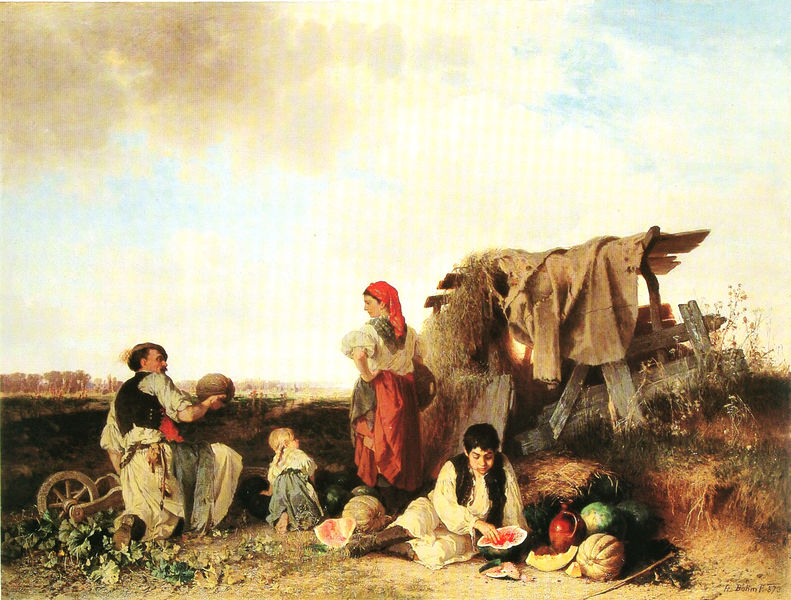
Titel: Bei der Melonenernte
Künstler: Paul (Pál) Böhm
Standort: München
Institution: Galerie Dr. Bühler
Schlagwörter: blau, blätter, gemälde, himmel, mann, weiß, wolken, grün, landschaft, menschen, mädchen, ocker, sitzen, blumen, braun, frau, holz, hut, kleid, männer, schwarz, stroh, szene, gras, rot, tuch, weg, wiese, rock, bart, blond, hemd, bluse, ebene, erde, feld, felder, gräser, boden, land, haare, realismus, stoff, familie, kind, pflanzen, bauern, genre, karren, kinder, räder, stock, früchte, kohl, krug, kürbis, schürze, italien, naturalismus, süden, trocknen, zöpfe, acker, bäuerin, ernte, feldarbeit, heu, picknick, rast, figuren, rad, schubkarre, schubkarren, essen, kopftuch, gestell, junge, weste, bauer, melone, lumpen, zigeuner, tracht, karaffe, griechenland, wegrand, kürbisse, melonen, bauernfamilie, pflug, milet, türkei, halbiert, erntedank, verschlag, decken, schober, auifgeschnitten, jute, wassermelone, millet, wassermelonen, egge, rotes kopftuch, 19. jahrhundert